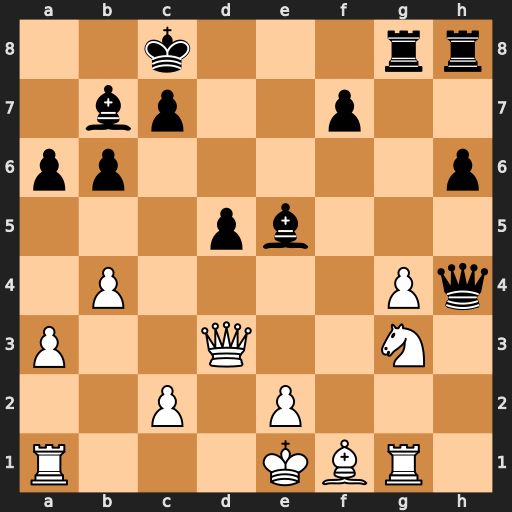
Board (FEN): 2k3rr/1bp2p2/pp5p/3pb3/1P4Pq/P2Q2N1/2P1P3/R3KBR1
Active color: w
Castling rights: Q
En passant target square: -
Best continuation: Qf5+ Kb8 Qxe5